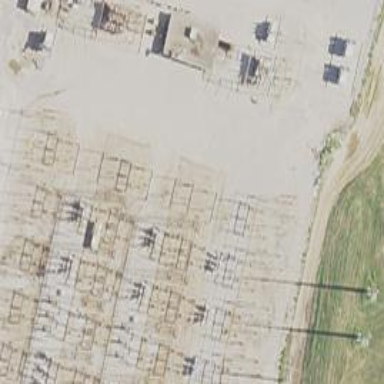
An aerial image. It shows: Switch used for power control.